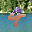
Label: 4